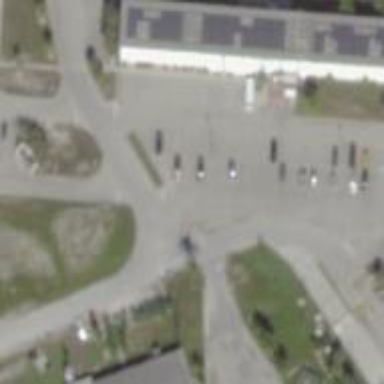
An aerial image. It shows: Solid stop line on the road.